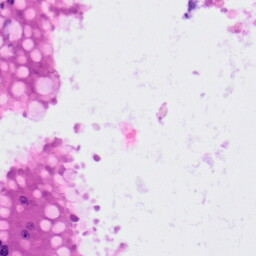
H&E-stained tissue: Colon